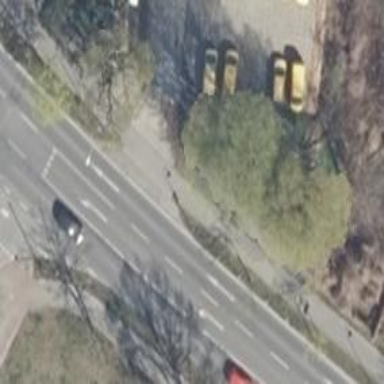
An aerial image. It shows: Asphalt footway.